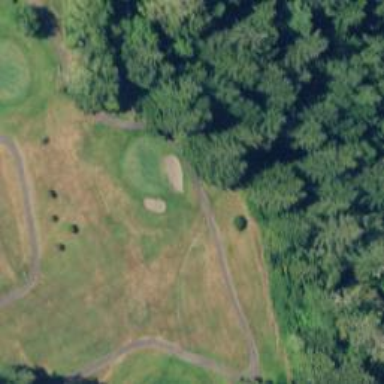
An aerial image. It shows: View of golf hole.